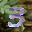
Label: 3